Question: When using 'gnuplot' in 'Octave', I cannot remove the frame of the plot (border lines). Usually, 'box off' does the trick, but with gnuplot only the ticks on the upper and right borders disappear, but the lines themselves remain. It works fine with 'fltk' and 'qt'
Here is an illustration of the problem, using
'''
graphics_toolkit gnuplot
%graphics_toolkit qt
hist(rand(1,1000))
box off
%box on
'''

I tried the longer way of 'hax=gca; set(hax,'Box','off')' with the same results.
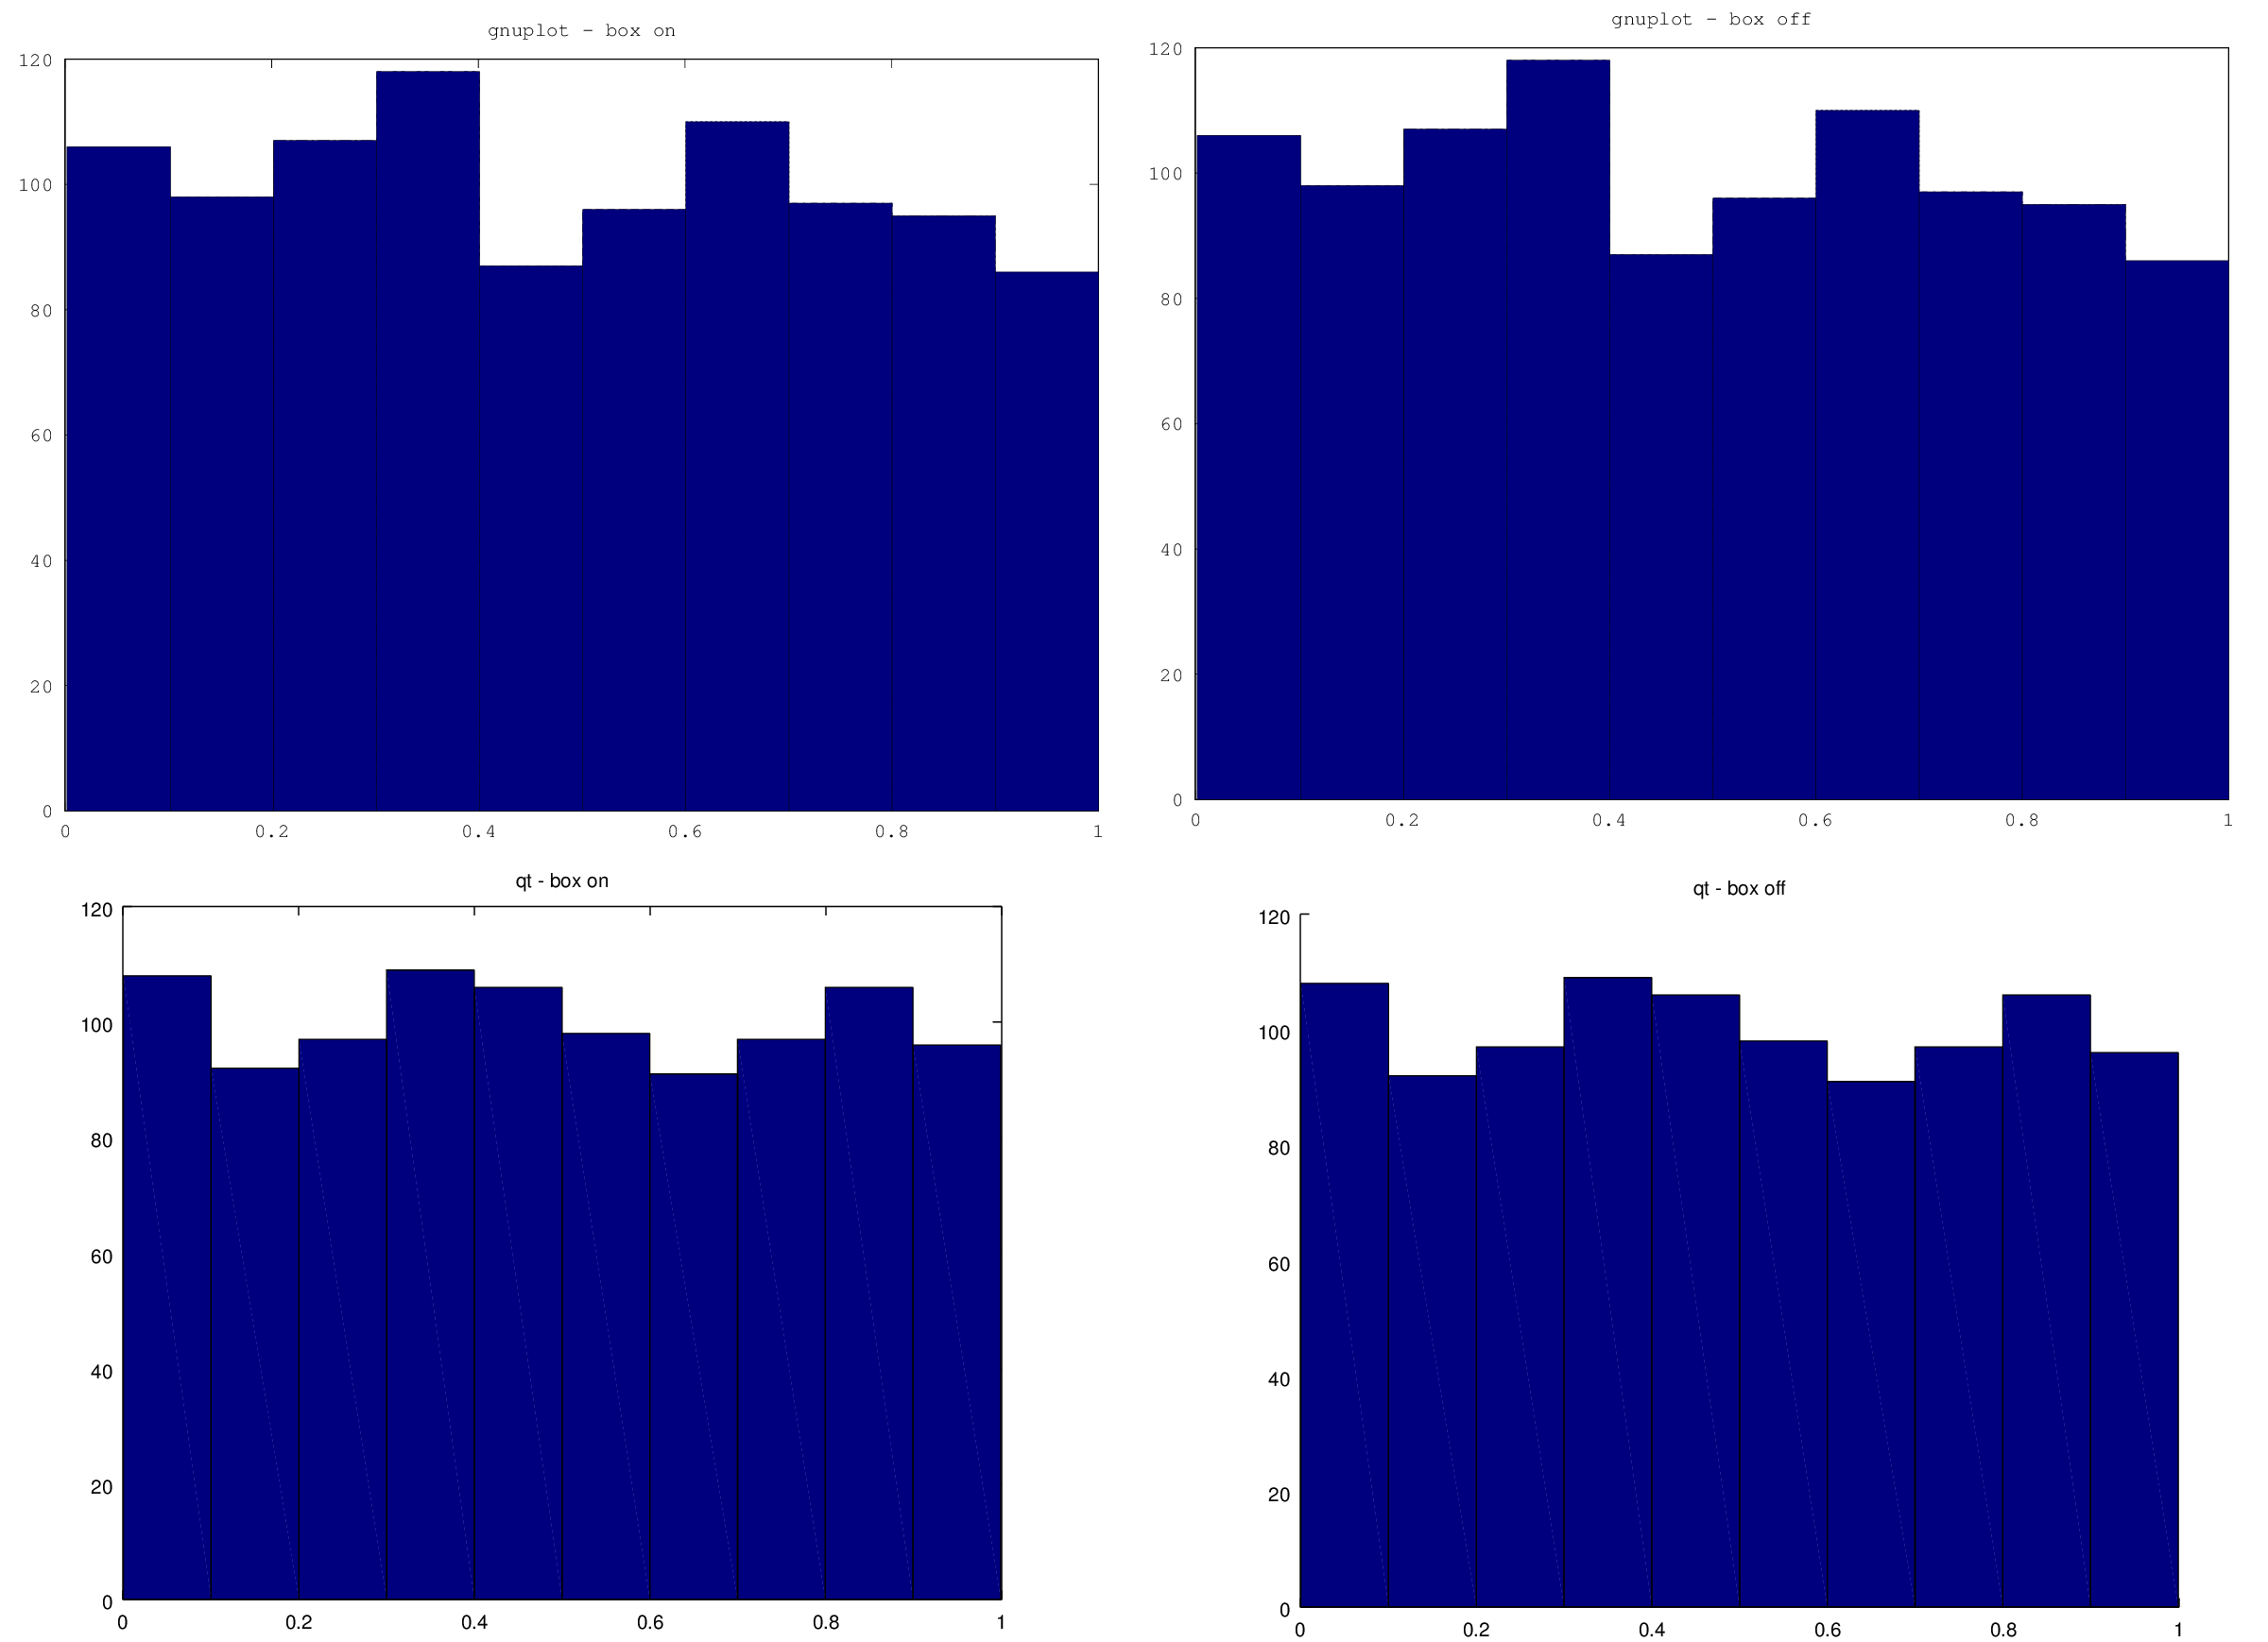
Answer: This is a bug.
Reproduced in octave-3.8.2 and octave-4.0.0-rc3.
This seems closely related to an <URL>, where the 'unset border' gnuplot command was not issued.
And indeed after
'''
graphics_toolkit gnuplot
hist(rand(1,1000))
box off
drawnow ("png", "debug.png", false, "debug.gp")
'''
there are multiple 'border' commands in the debug.gp file.
<URL> shows that this has not been reported yet.
Please <URL>, with a link to your question.